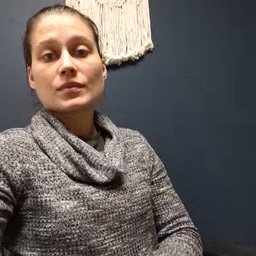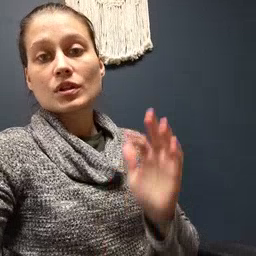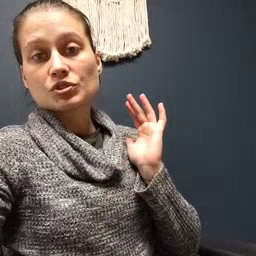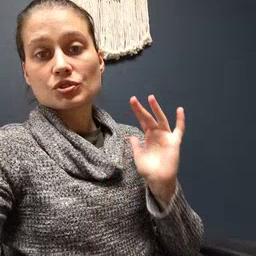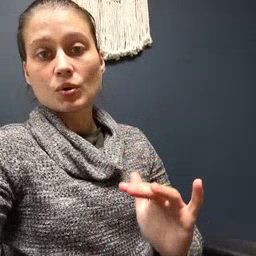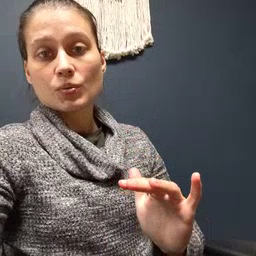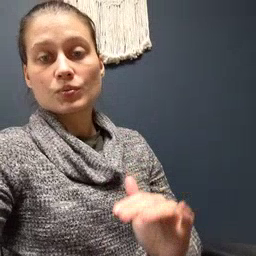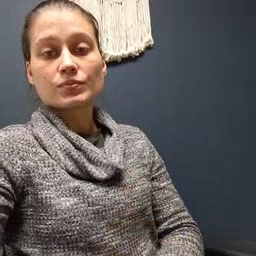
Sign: snow